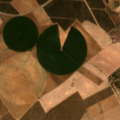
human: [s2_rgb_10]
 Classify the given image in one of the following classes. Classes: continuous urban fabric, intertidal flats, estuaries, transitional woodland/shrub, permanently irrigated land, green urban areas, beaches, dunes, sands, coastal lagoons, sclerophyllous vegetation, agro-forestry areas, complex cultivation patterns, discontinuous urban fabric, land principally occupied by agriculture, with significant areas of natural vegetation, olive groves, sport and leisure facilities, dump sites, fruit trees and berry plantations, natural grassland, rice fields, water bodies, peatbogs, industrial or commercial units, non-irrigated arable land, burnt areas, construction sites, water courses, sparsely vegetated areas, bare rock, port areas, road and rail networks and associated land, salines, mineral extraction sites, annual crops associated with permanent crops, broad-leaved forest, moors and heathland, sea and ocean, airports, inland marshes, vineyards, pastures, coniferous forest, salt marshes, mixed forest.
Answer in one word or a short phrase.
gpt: non-irrigated arable land, permanently irrigated land, olive groves, complex cultivation patterns